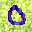
Label: 0